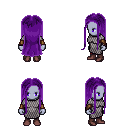
a pixel art fantasy rpg character, female body template, dark elf, purple skin, chain mail, red pants, purple extra-long hairstyle, cloth bracers, maroon shoes, four views (front, back, left, right), 2x2 character sprite sheet, small pixel art, hard edges, no anti-aliasing